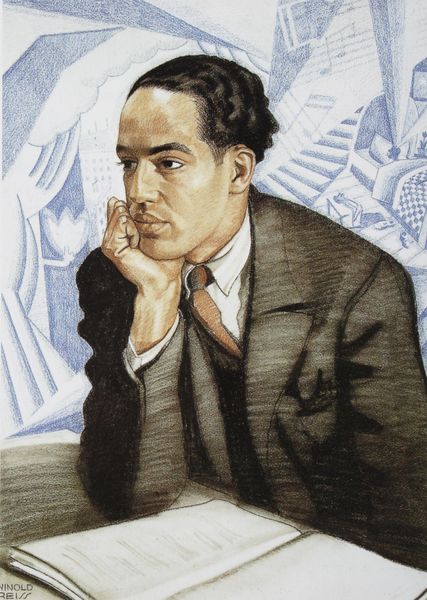
Titel: Portrait of Langston Hughes
Künstler: Winold Reiss
Standort: Washington, D.C.
Institution: National Portrait Gallery
Schlagwörter: mann, braun, finger, hintergrund, weiss, zeichnung, anzug, hemd, portrait, porträt, signatur, locken, wellen, papier, noten, krawatte, streng, nachdenklich, aufstützen, buch, komponist, seite, heft, seiten